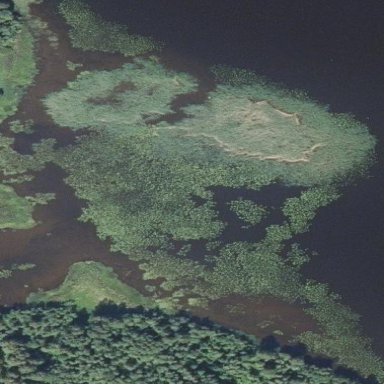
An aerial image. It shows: Wetland area dominated by reedbeds.